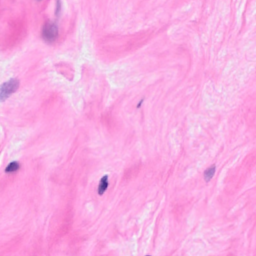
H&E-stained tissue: Breast